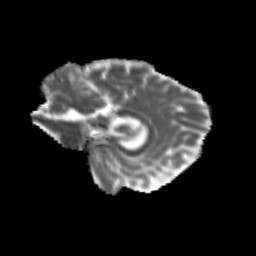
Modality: MD
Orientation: sagittal
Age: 26
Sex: female
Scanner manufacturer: siemens
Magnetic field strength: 3 T
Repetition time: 3.5 s
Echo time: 0.113 s